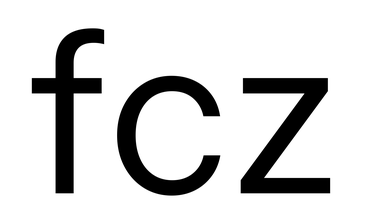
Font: InstrumentSans_Regular